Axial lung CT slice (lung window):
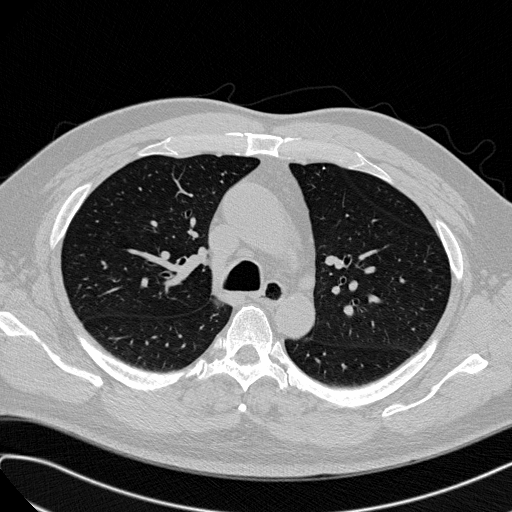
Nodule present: no